Interaction volume radius: 5 \u00c5
Interaction volume height: 35 \u00c5
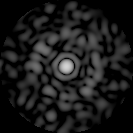
Disorder parameter: 0.8382